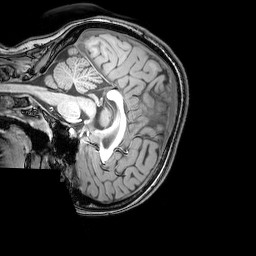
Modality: T1w
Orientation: sagittal
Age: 22
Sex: female
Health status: healthy
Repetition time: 0.081 s
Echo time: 0.037 s